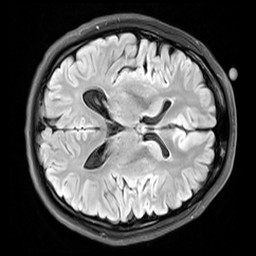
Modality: FLAIR
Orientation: axial
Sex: female
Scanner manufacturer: siemens
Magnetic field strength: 3 T
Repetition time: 10 s
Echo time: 0.09 s